Field crop: maize
Growth stage: 2
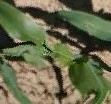
Species: maize